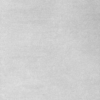
Label: dusty